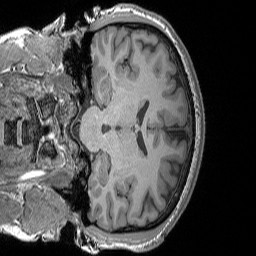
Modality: T1w
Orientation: coronal
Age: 24
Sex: male
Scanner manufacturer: siemens
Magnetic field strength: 3 T
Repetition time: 1.9 s
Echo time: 0.00302 s